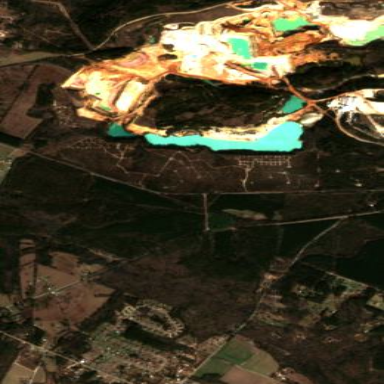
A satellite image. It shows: Quarry extracting sand as natural resource.